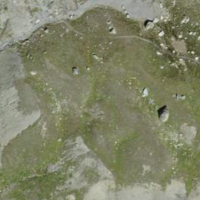
EUNIS habitat code: 31
Species observed at this site:
Rhododendron ferrugineum